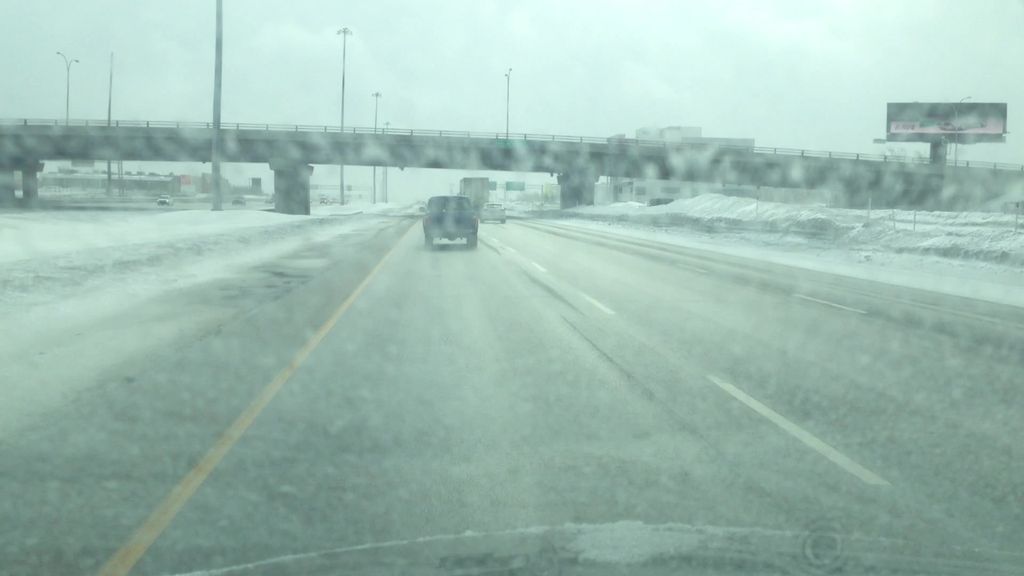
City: montreal